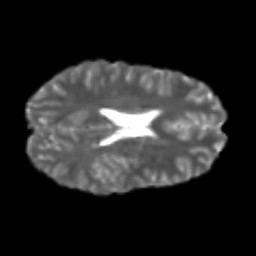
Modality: T2w
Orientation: axial
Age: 22
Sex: male
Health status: healthy
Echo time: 0.074 s